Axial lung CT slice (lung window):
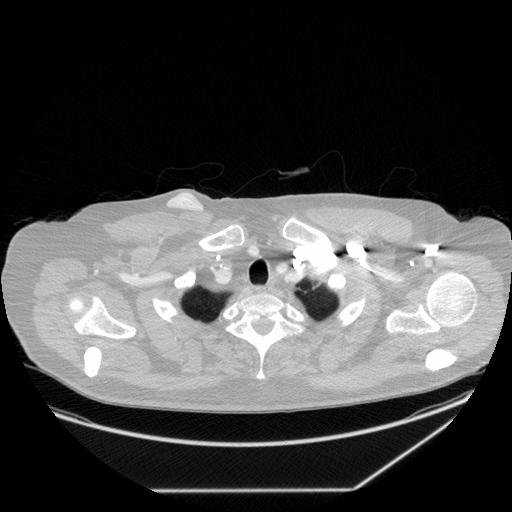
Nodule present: no